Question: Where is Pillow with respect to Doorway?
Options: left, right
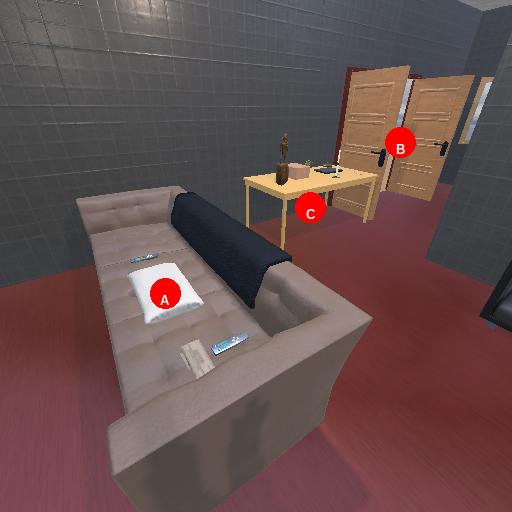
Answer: left